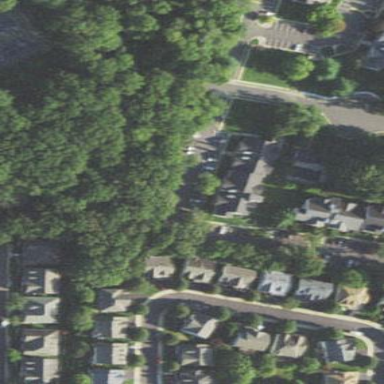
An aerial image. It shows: Residential area consisting of single-family homes.